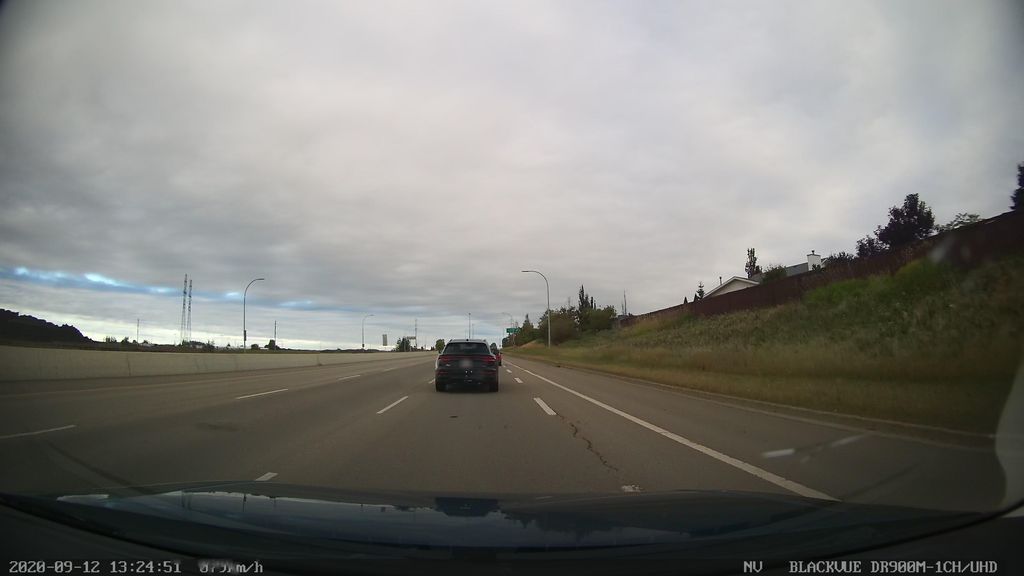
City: edmonton